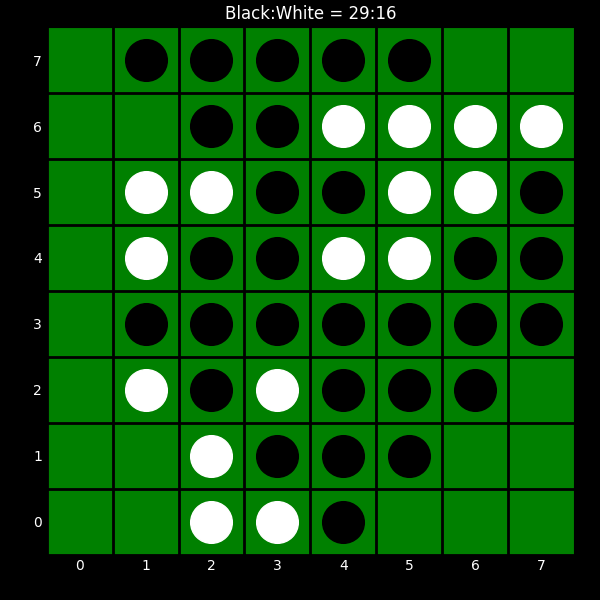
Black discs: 29
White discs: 16